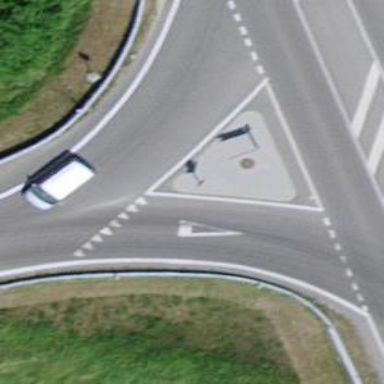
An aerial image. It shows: Road with "give way" sign.